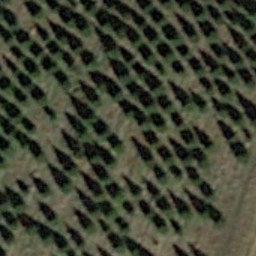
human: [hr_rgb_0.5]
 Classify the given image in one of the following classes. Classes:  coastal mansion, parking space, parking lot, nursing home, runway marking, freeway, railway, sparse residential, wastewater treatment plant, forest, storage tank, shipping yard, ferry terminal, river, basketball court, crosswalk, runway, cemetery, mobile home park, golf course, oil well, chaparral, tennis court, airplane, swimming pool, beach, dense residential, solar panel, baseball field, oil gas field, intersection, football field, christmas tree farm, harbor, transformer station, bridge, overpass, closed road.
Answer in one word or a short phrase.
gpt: christmas tree farm